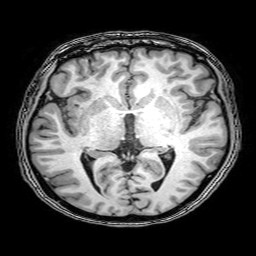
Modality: T1w
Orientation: coronal
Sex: female
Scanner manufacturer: philips
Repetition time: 0.008109 s
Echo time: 0.00371 s